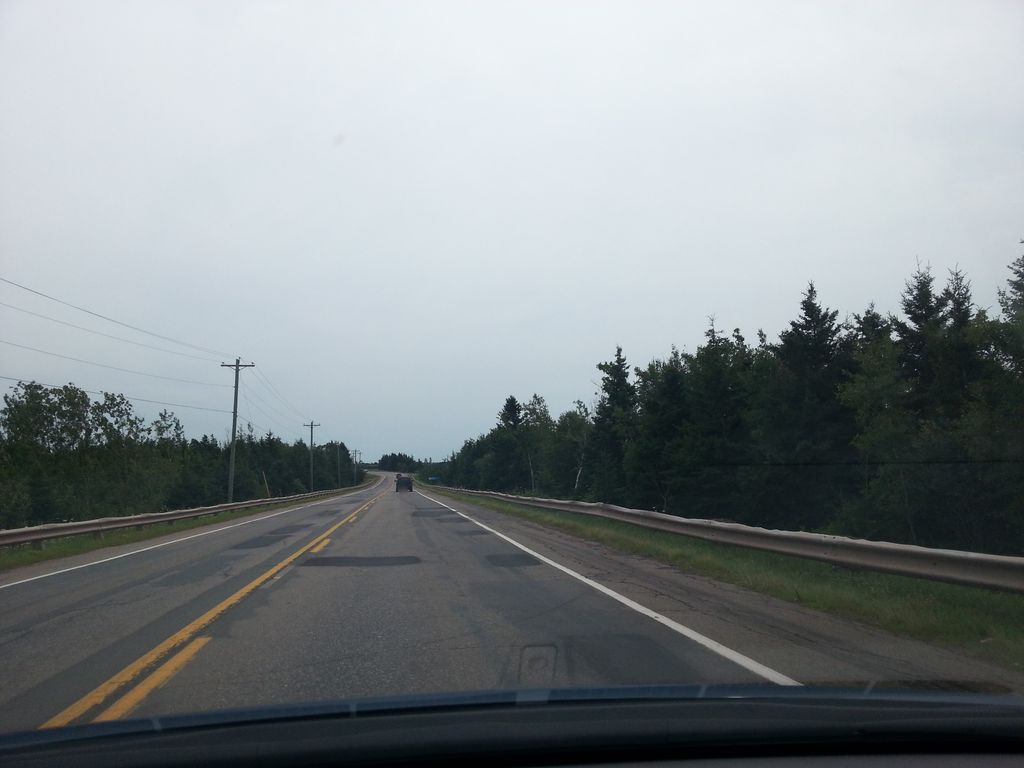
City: charlottetown